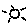
Label: sun